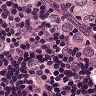
Metastatic tissue present: yes